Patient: sex F, age 29
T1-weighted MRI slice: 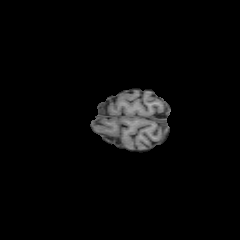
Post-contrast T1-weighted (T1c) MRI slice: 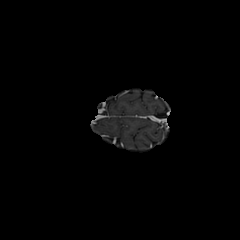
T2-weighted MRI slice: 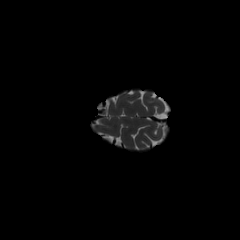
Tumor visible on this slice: no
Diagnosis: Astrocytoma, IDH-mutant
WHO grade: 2